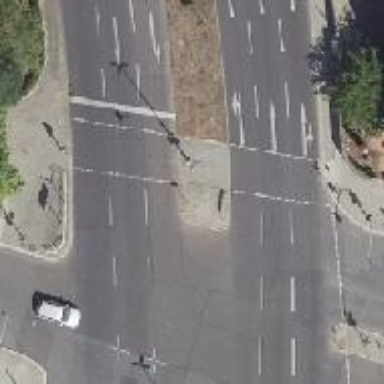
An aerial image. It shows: Traffic island located on footway.